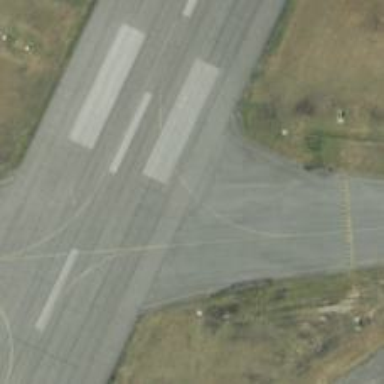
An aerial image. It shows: Image of taxiway at airport.